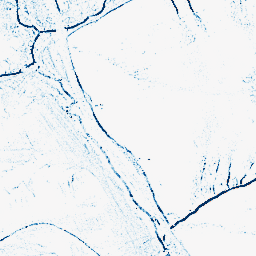
Category: morphological
Decomposition family: morphological_square
Decomposition parameters: operation: closing
size: 3
Upsampling method: bspline
Upsampling parameters: scale: 2
Upsampling scale: 2